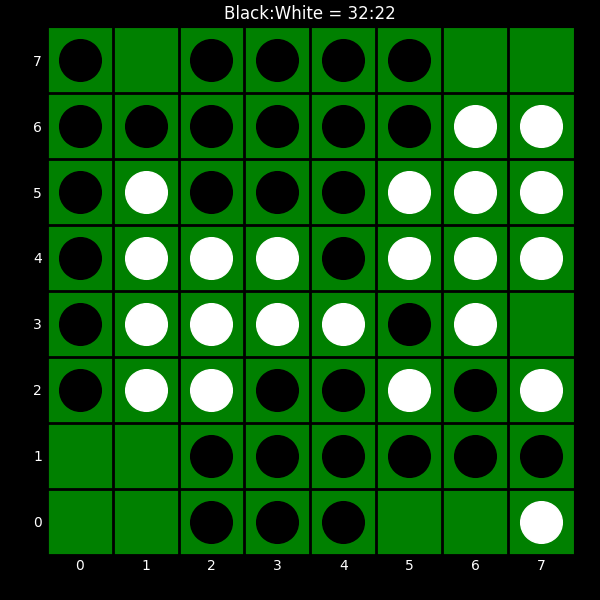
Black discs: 32
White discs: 22